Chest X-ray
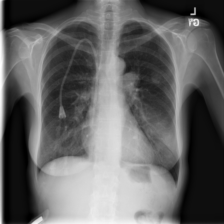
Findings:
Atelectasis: negative
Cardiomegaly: negative
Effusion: negative
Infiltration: negative
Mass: positive
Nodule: negative
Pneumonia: negative
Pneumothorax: negative
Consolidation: negative
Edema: negative
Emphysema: negative
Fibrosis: negative
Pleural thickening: negative
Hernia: negative